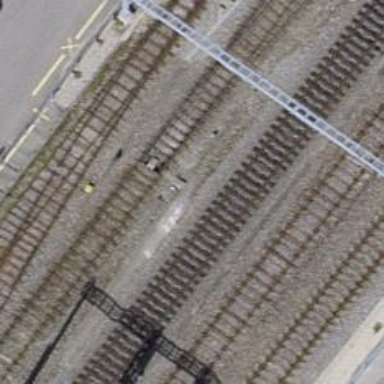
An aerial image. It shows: Railway switch.